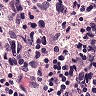
Metastatic tissue present: yes